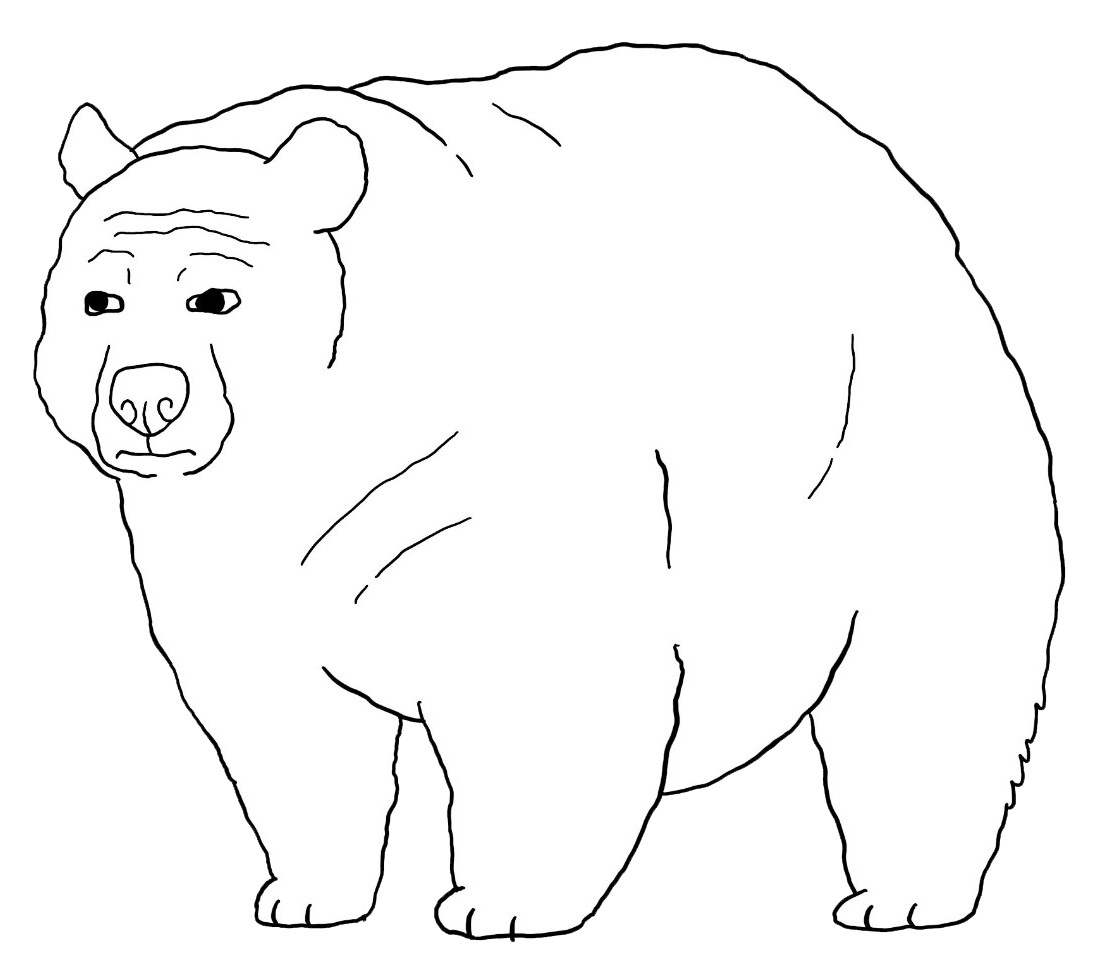
Label: 5_Animal